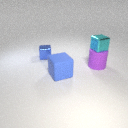
large purple rubber cylinder in front of small blue metal cube